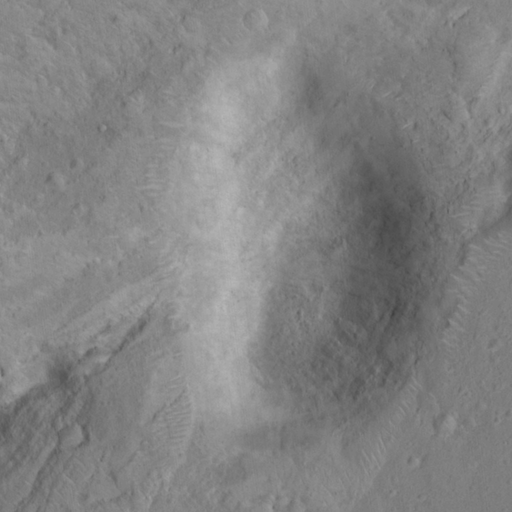
Classes present: Background, Cone